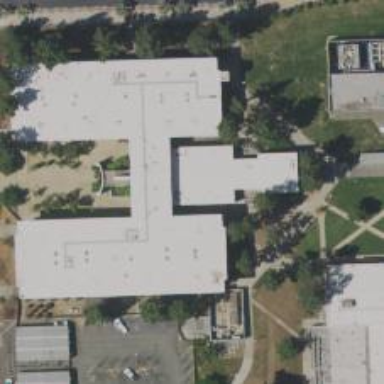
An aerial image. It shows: College building.